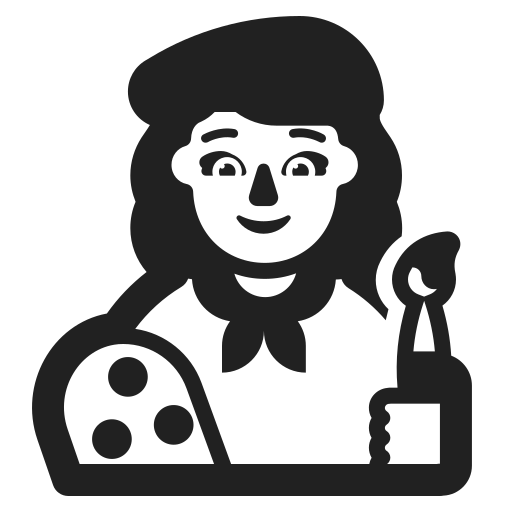
woman artist high contrast default